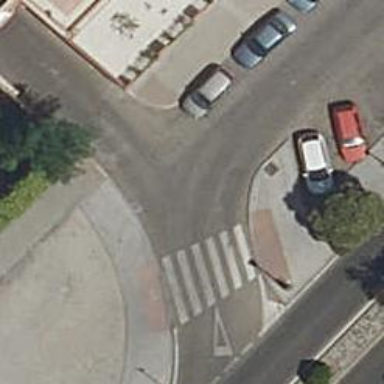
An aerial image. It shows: Kerb barrier.